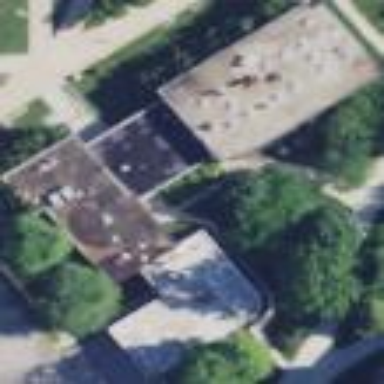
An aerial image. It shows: View of university building.